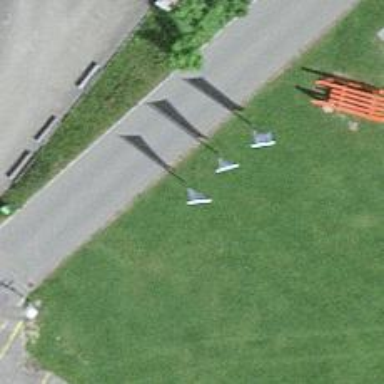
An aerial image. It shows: Flagpole structure.